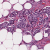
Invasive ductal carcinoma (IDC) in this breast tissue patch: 1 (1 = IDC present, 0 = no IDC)